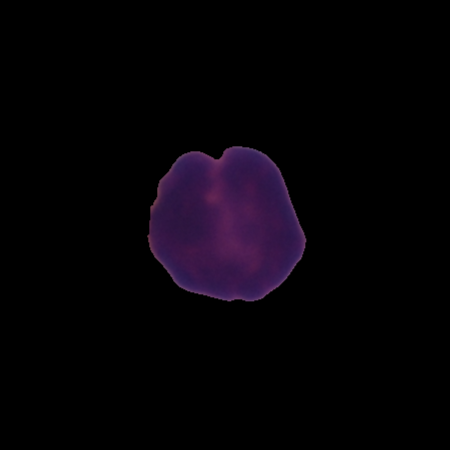
Label: healthy